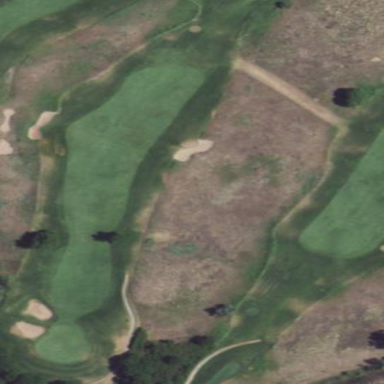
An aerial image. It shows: Rough area in golf course.